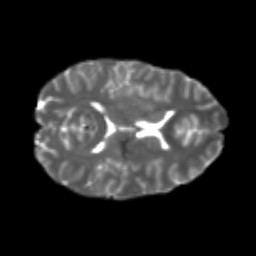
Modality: T2w
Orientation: axial
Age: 20
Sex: female
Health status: healthy
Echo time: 0.074 s